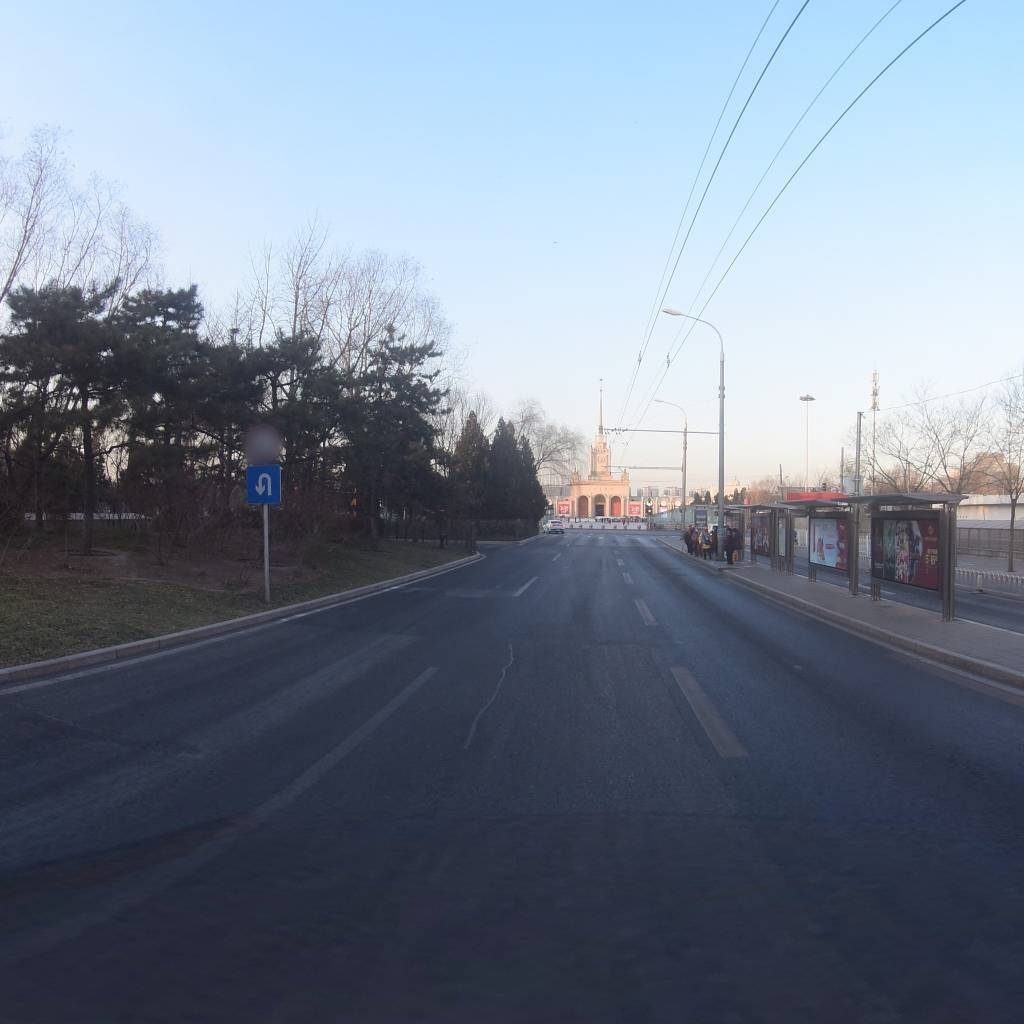
Region: Xicheng
Road damage annotations: longitudinal patch